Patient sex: M
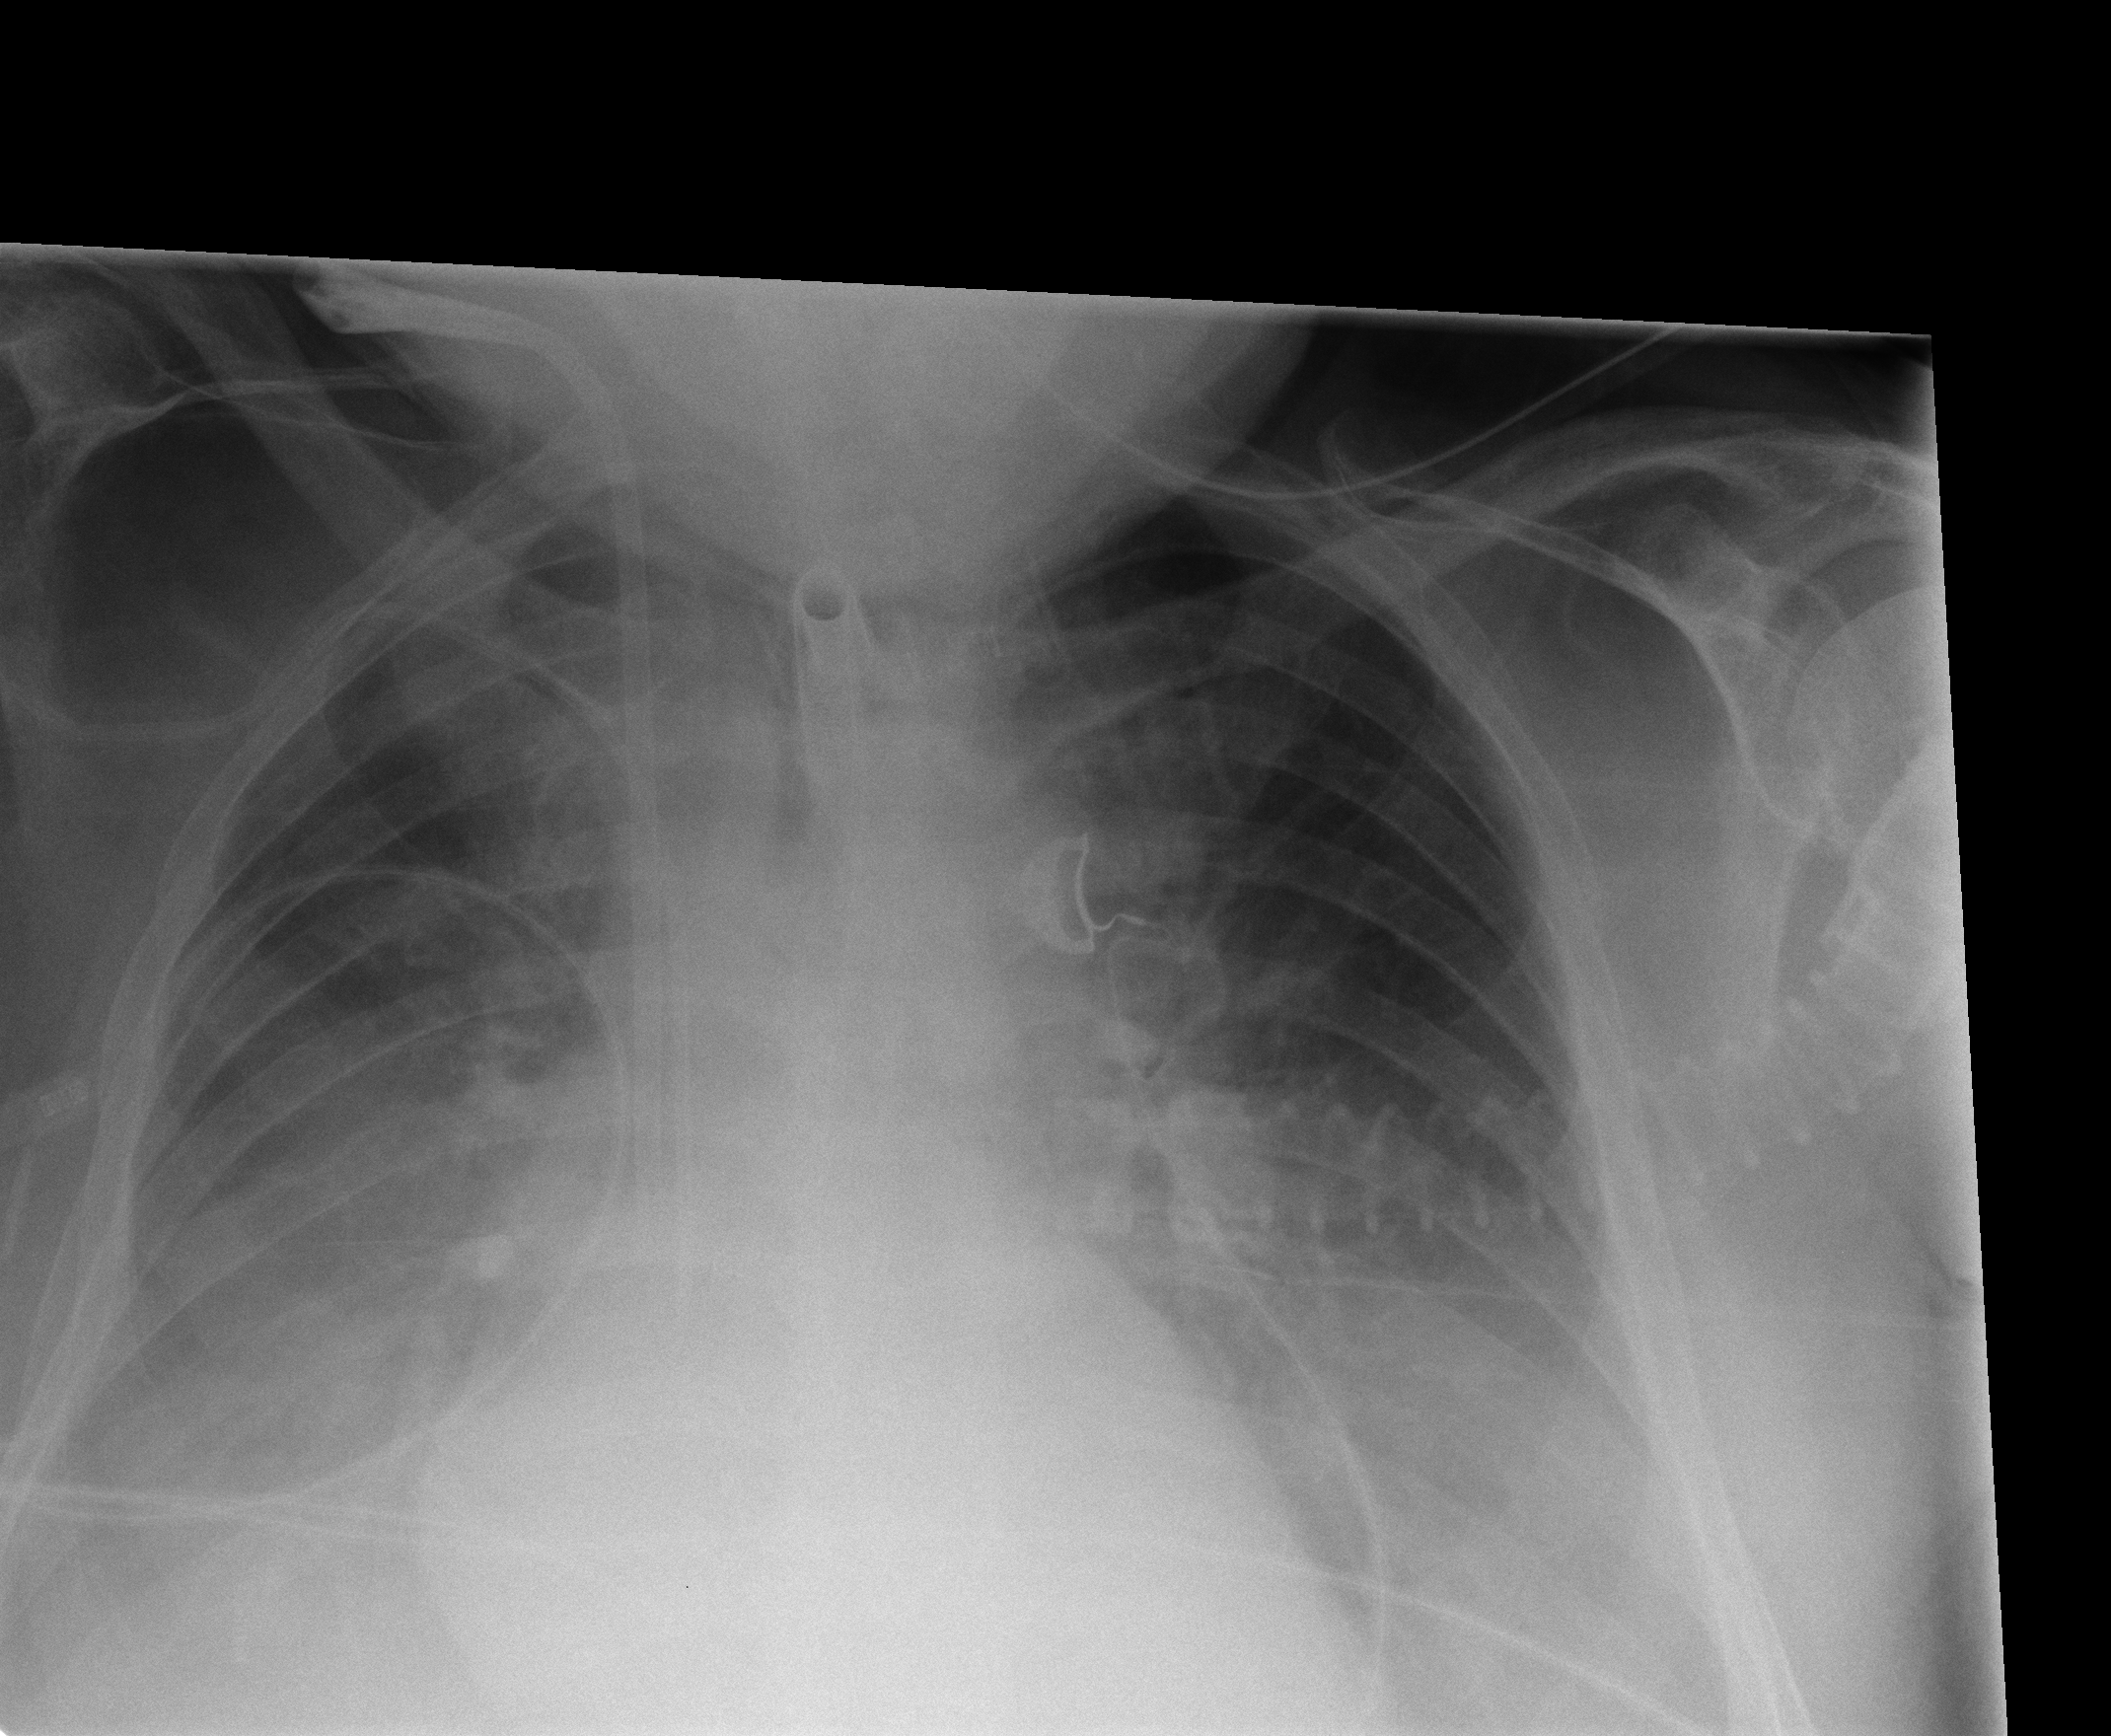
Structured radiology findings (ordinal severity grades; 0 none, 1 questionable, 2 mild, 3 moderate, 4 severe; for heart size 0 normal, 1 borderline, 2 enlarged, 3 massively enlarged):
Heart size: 1
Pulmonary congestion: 0
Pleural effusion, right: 2
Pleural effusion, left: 2
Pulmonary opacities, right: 0
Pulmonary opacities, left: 0
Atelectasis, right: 2
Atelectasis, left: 2